Question: I have an 'NSString':
n + (n - m)
Can I use DDMathParser for create an expression object.
For example I have base expression n + (n - m), but I need to have ability compare base expression n + (n - m) with an user expression e.g. (n - m) + n that typically the same as well.
Or is there alredy made solution how to compare two NSString considering signs and braces?
So I mean can I for example init two expressions with a string and then compare it like Expression1 = Expression2 using some method.
This is example how expressions have to look in parser

so this is the same struct and we can compare it using left and right node. of the tree. I am interesting to find out this solution that will parse string to expression tree. I think this solution was alredy made.
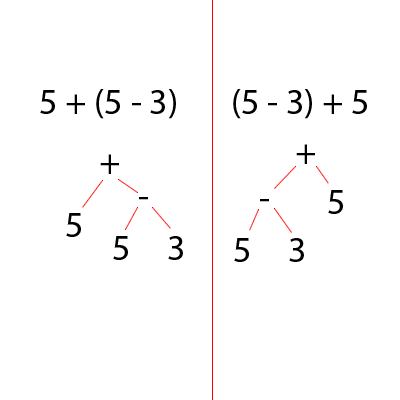
Answer: Yes, you can use DDMathParser to do this:
'''
NSString *string = @"5 + (5 - 3)";
NSError *error = nil;
DDExpression *expression = [DDExpression expressionFromString:string error:&error];
if (expression) {
NSLog(@"%@", expression)
} else {
NSLog(@"%@", error);
}
'''
DDMathParser does have some (rudimentary) support for <URL>, but other than that it'd be up to you to compare the expression trees yourself.